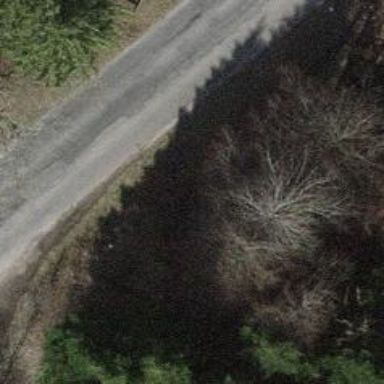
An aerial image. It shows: Tertiary road with bridge.